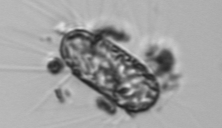
Label: Corethron_hystrix